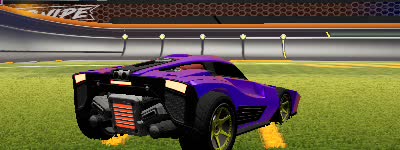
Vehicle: breakout